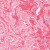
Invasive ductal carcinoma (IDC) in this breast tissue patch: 0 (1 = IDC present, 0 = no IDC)